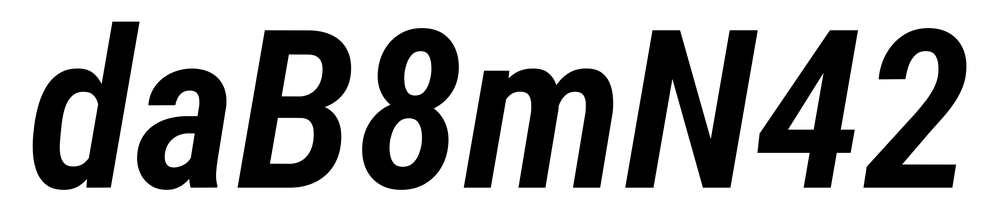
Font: Roboto-Italic_Condensed_SemiBold_Italic